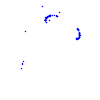
Particle: proton